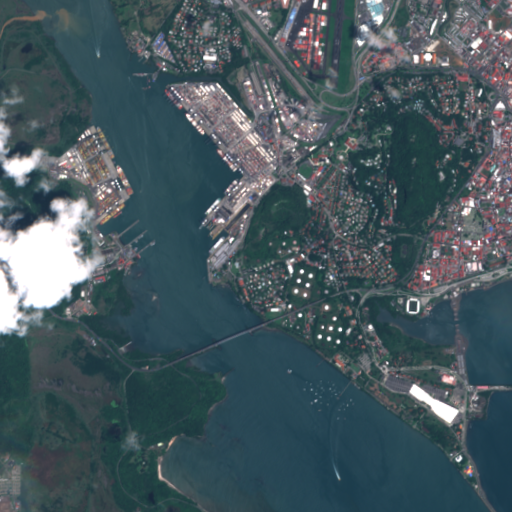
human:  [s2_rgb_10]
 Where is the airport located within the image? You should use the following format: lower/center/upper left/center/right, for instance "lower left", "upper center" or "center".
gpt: The airport is located in the upper right of the image.
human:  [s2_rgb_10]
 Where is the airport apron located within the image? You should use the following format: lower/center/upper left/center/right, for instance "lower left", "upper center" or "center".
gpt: The airport apron is located in the upper center of the image.
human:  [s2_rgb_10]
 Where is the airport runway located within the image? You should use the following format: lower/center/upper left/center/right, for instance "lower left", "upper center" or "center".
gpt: The airport runway is located in the upper right of the image.
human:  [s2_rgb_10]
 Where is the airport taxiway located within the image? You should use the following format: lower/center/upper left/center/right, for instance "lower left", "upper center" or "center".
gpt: The airport taxiway is located in the upper right of the image.
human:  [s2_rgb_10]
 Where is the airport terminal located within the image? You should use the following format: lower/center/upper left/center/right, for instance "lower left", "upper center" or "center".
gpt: The airport terminal is located in the upper center of the image.
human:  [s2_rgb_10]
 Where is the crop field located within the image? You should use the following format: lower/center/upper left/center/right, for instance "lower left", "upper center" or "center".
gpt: The crop field is located in the lower left of the image.
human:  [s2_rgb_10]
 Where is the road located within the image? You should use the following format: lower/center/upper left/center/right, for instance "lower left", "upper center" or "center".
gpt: There is no road in the image.